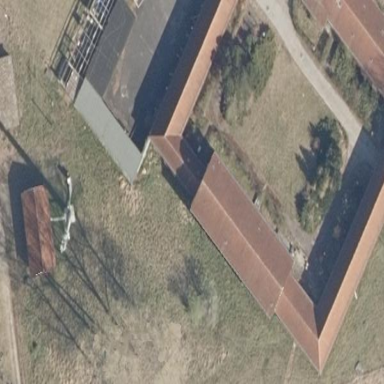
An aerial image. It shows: Service building.